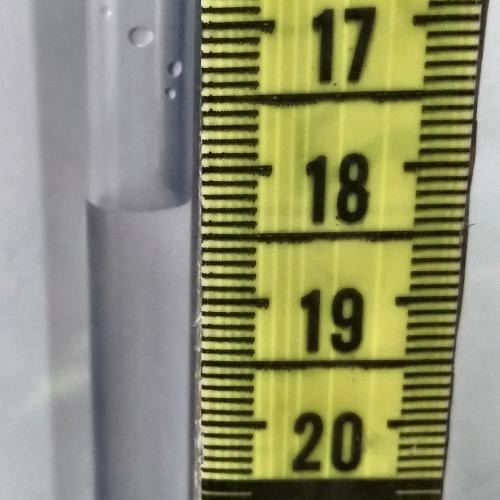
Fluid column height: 18.3 cm